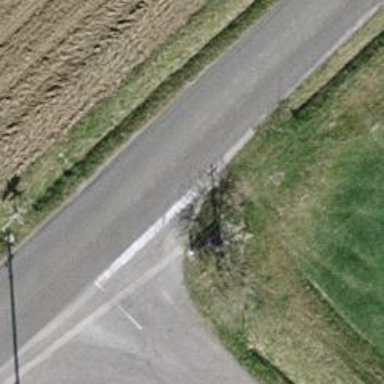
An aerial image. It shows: Wayside cross with historic significance.